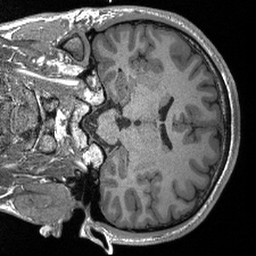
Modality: T1w
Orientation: coronal
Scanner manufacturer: siemens
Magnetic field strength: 3 T
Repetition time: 2.4 s
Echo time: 0.00213 s